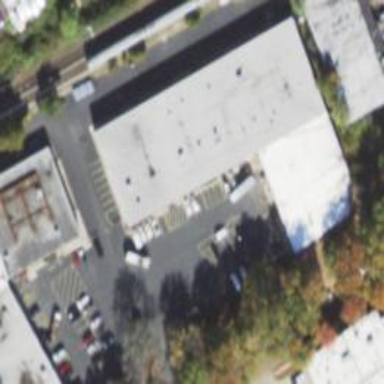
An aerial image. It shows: Commercial building.